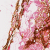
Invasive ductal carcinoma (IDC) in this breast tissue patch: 0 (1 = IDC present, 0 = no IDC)